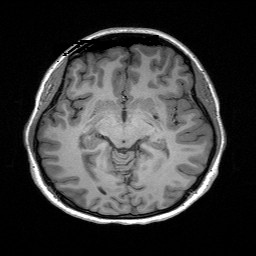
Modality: T1w
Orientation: coronal